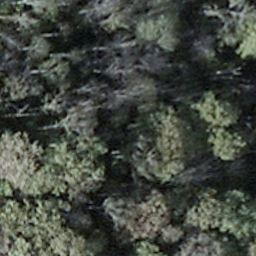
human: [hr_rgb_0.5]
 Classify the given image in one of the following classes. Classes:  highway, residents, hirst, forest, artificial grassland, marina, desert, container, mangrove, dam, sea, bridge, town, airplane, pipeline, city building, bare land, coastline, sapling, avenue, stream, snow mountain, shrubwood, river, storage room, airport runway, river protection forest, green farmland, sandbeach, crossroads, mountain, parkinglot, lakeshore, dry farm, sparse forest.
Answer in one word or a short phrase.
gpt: shrubwood